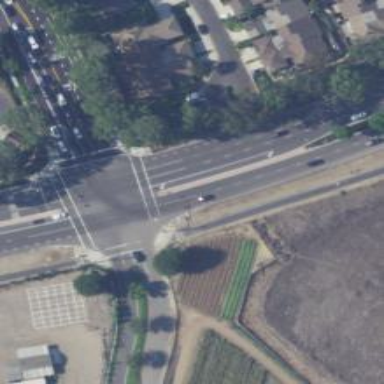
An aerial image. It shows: Asphalt cycleway with unmarked crossing.